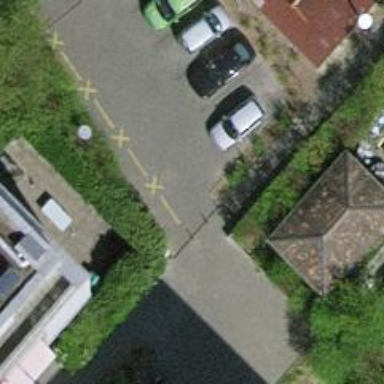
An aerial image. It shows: Bollard.